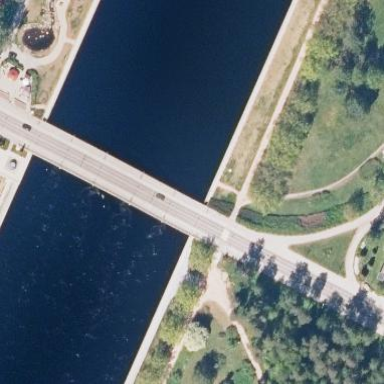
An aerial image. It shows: Man-made bridge.